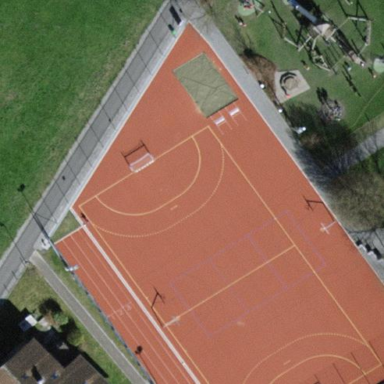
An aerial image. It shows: Multi-sport pitch for leisure land activities.